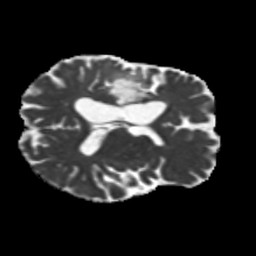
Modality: MD
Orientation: axial
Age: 58
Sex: male
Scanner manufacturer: siemens
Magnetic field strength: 3 T
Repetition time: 5.25 s
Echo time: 0.08 s